Aerial crown-view tile of a tropical tree (Barro Colorado Island, Panama), acquired 20250715:
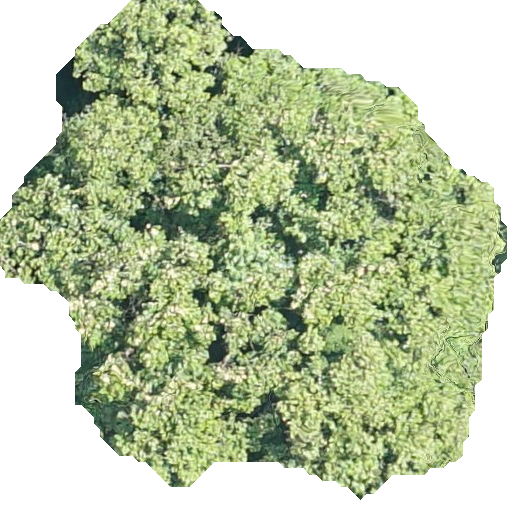
Species: Luehea seemannii
GBIF accepted scientific name: Luehea seemannii
Crown area: 259.53 m²